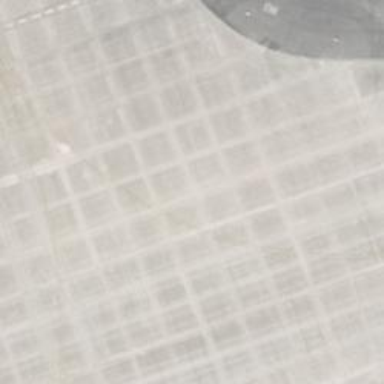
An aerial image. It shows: Taxiway at the airport with concrete surface.